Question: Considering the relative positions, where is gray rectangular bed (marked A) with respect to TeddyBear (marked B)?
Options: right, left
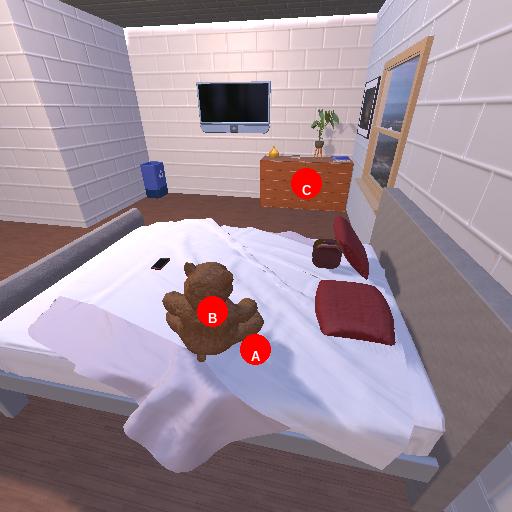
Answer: right